Interaction volume radius: 5 \u00c5
Interaction volume height: 15 \u00c5
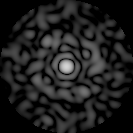
Disorder parameter: 0.8078